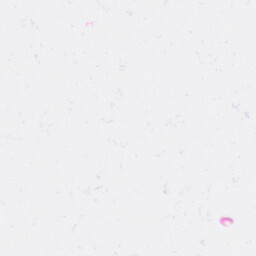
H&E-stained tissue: Heart